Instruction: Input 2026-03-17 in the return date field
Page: home
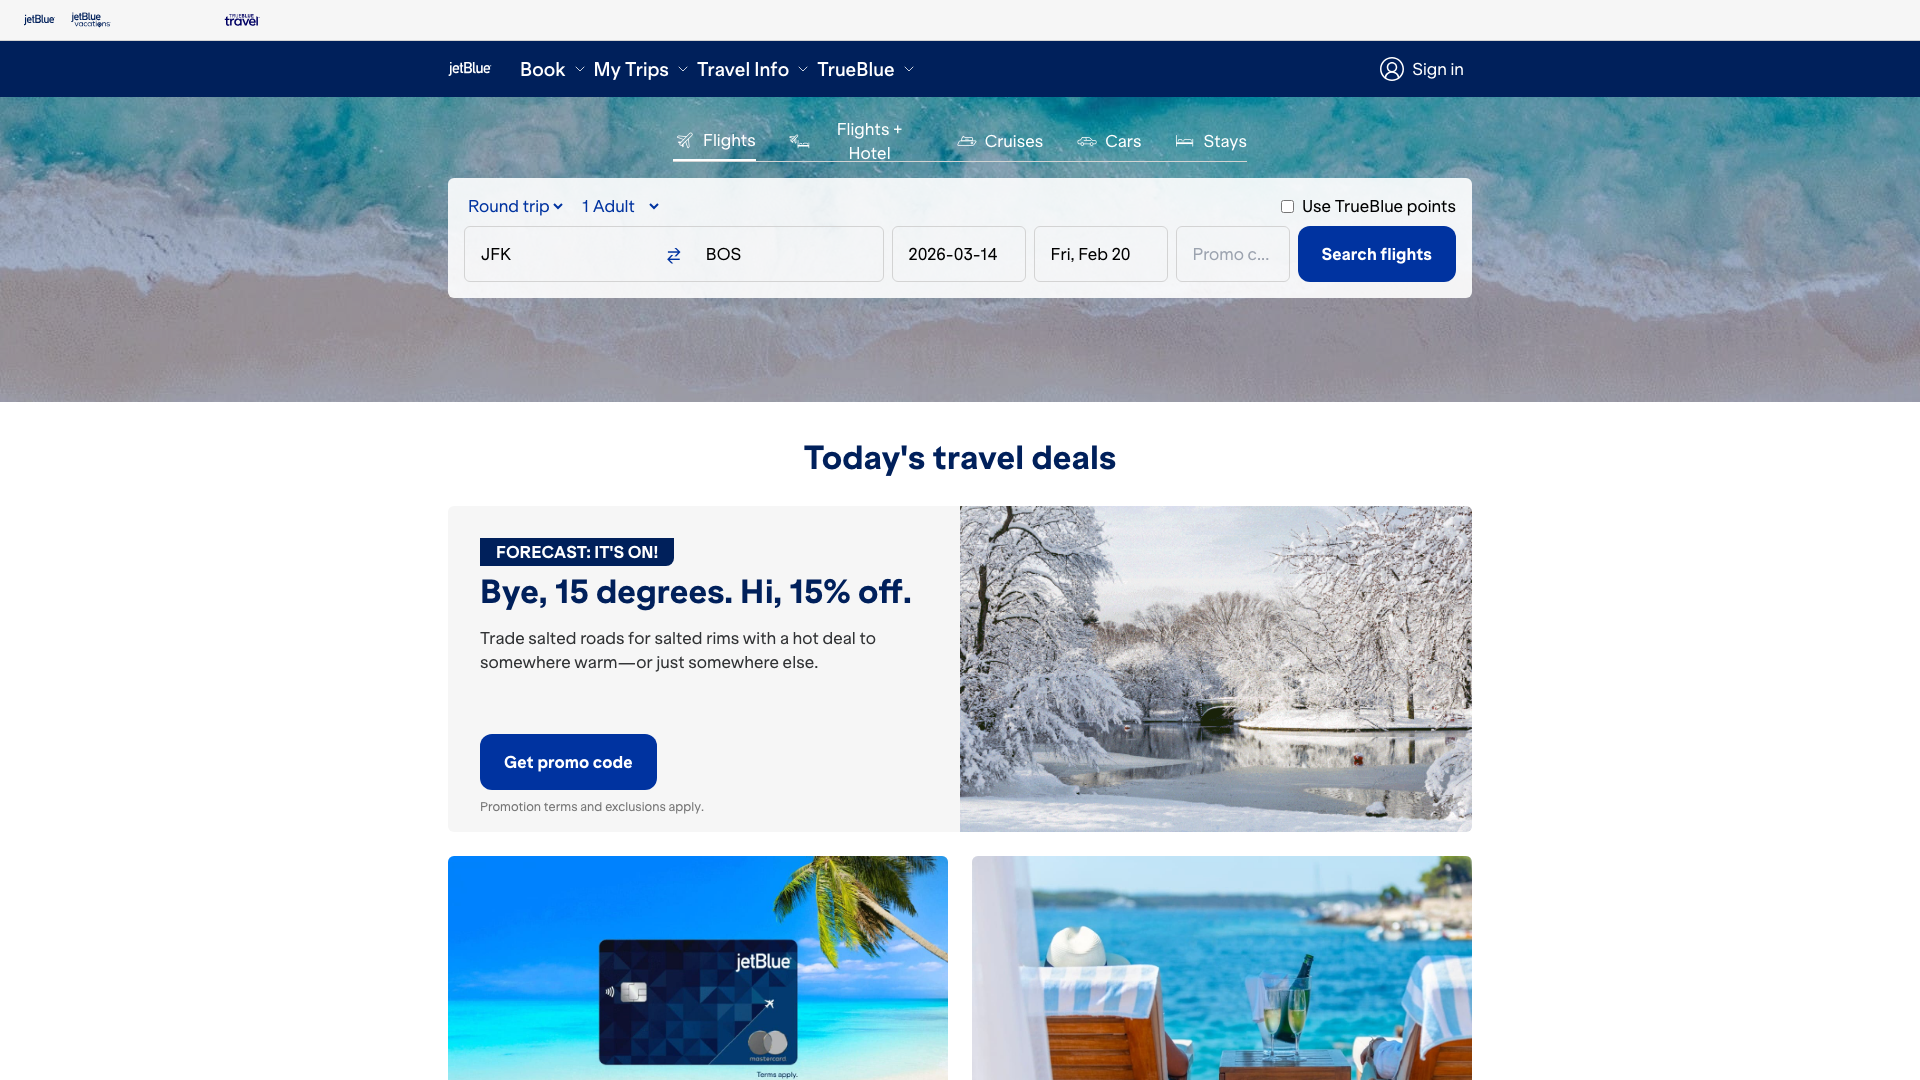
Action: type